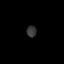
Tissue: prostate
Cell type: T cells
Senescence score: 0.3392
Nuclear area (px): 112
Mean DAPI intensity: 53.223